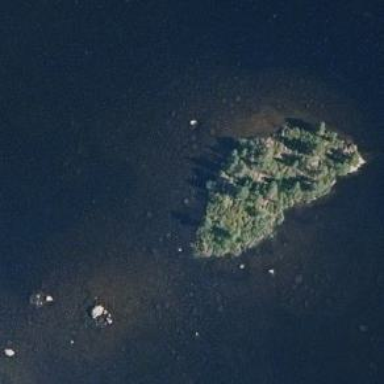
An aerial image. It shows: Islet.